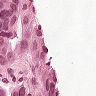
Metastatic tissue present: yes